Interaction volume radius: 5 \u00c5
Interaction volume height: 10 \u00c5
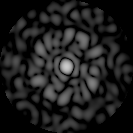
Disorder parameter: 0.8595